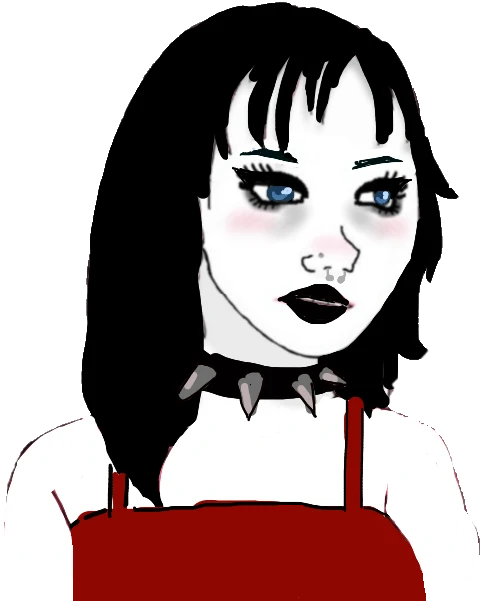
Label: 5_Daddys_Girl